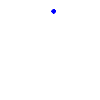
Particle: kaon